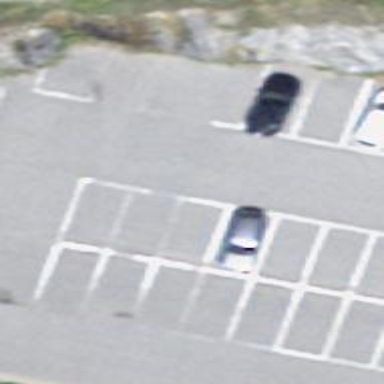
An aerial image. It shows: Road serving as parking aisle.